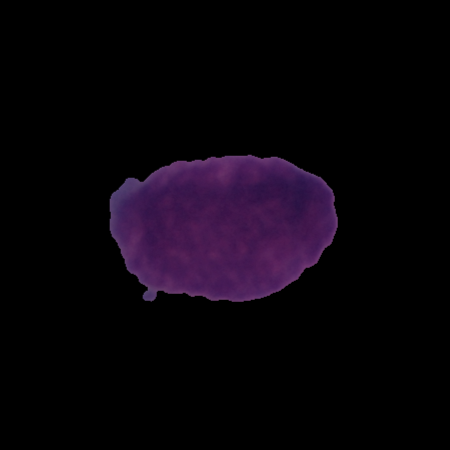
Label: cancer